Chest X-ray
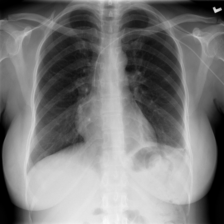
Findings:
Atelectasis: positive
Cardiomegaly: negative
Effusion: positive
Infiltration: positive
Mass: negative
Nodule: negative
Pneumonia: negative
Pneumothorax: negative
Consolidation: negative
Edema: negative
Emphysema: negative
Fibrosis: negative
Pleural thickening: negative
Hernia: negative